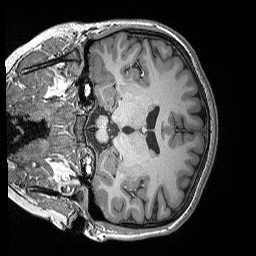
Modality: T1w
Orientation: coronal
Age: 25
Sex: female